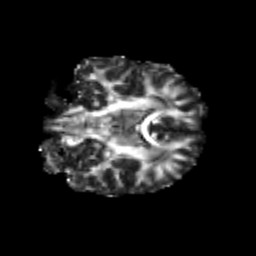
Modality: FA
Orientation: coronal
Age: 26
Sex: female
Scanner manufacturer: siemens
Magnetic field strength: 3 T
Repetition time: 3.5 s
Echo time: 0.125 s